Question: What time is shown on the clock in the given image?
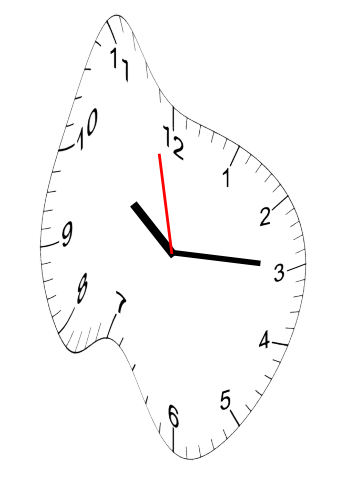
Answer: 10:14:58